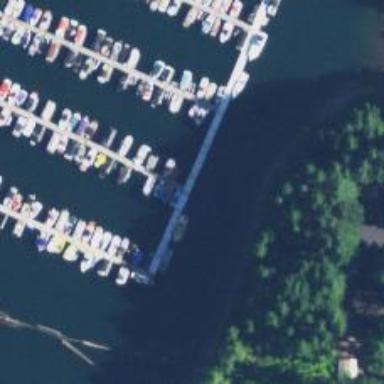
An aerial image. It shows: Man-made pier.